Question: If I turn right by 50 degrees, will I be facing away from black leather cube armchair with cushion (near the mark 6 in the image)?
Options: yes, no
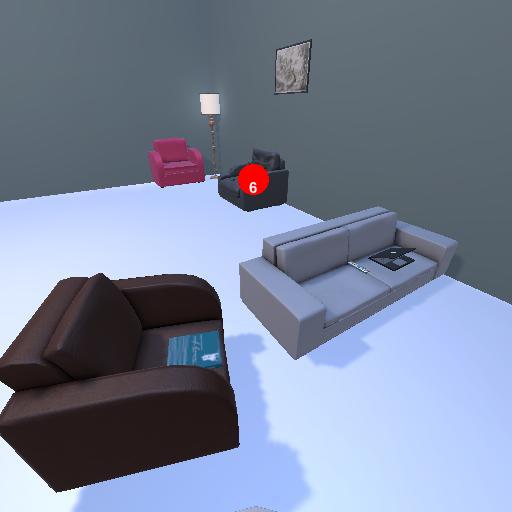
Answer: yes